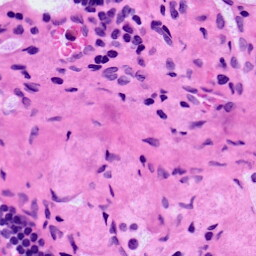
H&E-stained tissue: LymphNode